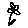
Label: flower